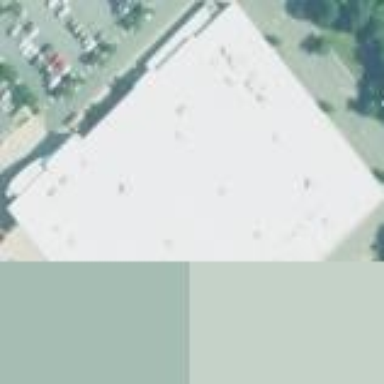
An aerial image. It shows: Department store building.